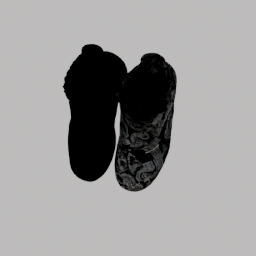
Label: people